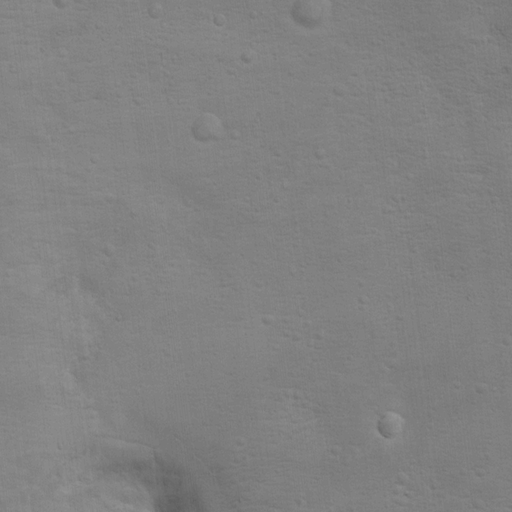
Objects detected: cone